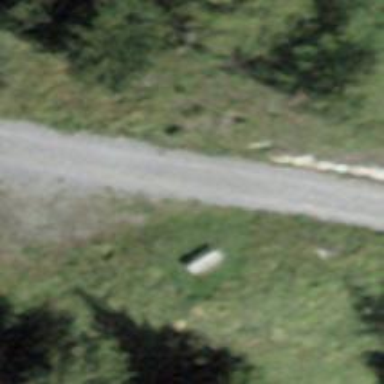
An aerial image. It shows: Bench for seating.